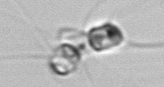
Label: Chaetoceros